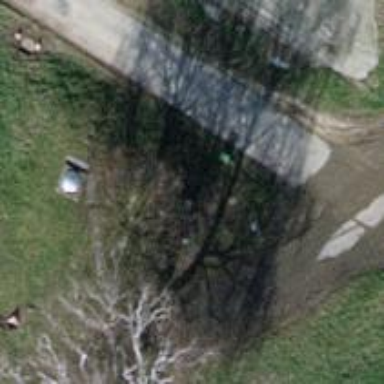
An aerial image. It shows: Brown bench in the vicinity.